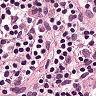
Metastatic tissue present: no